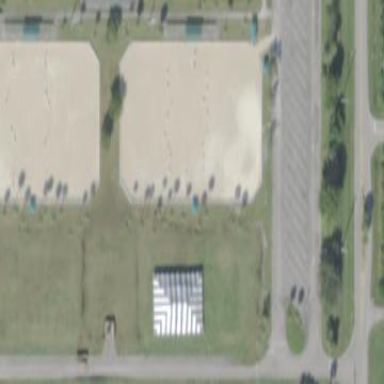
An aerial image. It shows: Equestrian pitch used for leisure and sports activities.